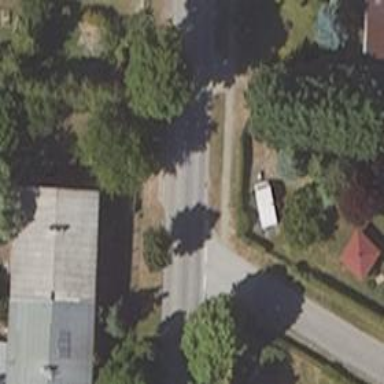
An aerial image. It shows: Secondary road with asphalt surface passing through residential area.